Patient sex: M
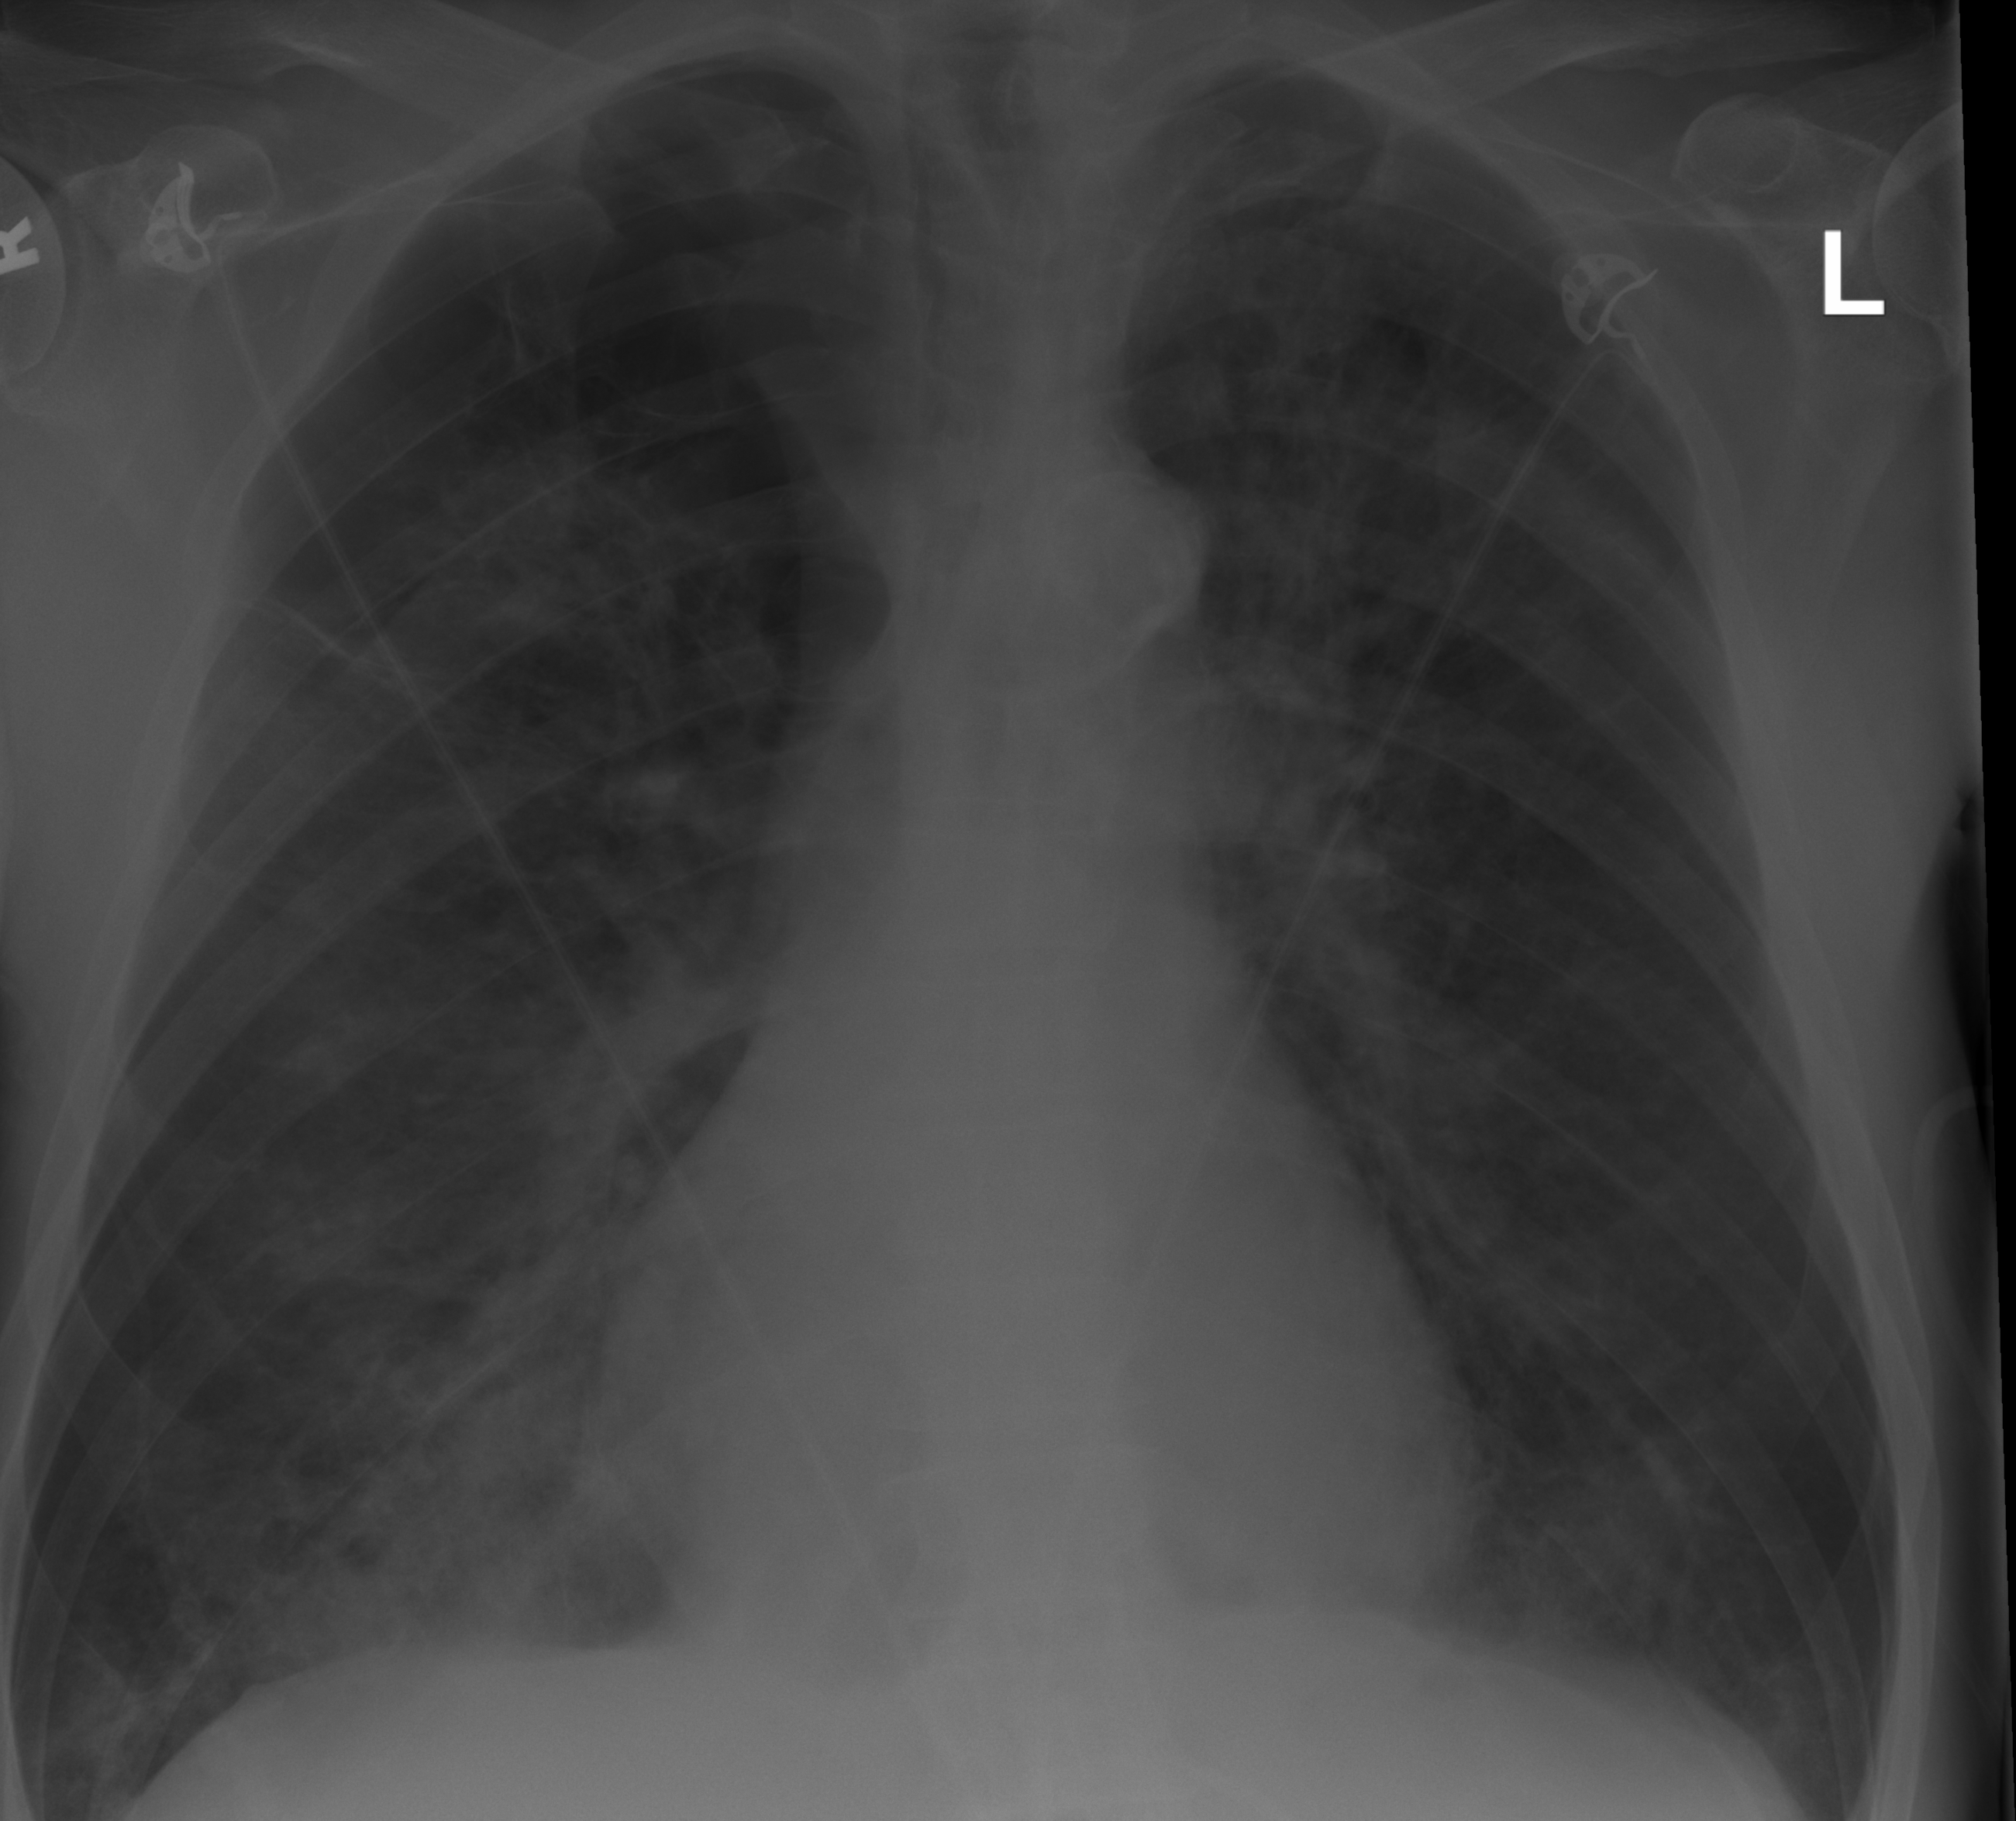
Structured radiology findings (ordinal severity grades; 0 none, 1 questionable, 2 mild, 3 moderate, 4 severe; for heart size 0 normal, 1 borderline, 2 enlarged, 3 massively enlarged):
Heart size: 0
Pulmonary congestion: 0
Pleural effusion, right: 0
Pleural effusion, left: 0
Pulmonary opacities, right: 3
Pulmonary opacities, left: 2
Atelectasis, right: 2
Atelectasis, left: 3